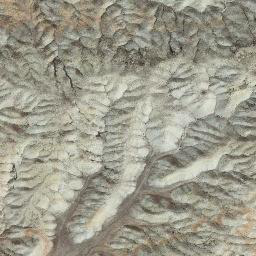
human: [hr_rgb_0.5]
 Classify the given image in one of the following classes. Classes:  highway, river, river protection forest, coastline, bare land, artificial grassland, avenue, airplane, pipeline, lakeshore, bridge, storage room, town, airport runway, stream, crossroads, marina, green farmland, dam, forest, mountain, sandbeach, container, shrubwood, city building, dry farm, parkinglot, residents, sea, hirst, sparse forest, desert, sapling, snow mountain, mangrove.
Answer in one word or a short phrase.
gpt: mountain